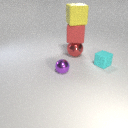
small purple metal sphere in front of small cyan rubber cube